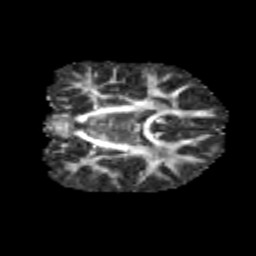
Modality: FA
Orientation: coronal
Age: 10
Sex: male
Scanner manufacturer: siemens
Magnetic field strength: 3 T
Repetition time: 3.8 s
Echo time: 0.07 s